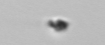
Label: detritus